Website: macys
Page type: billing-address
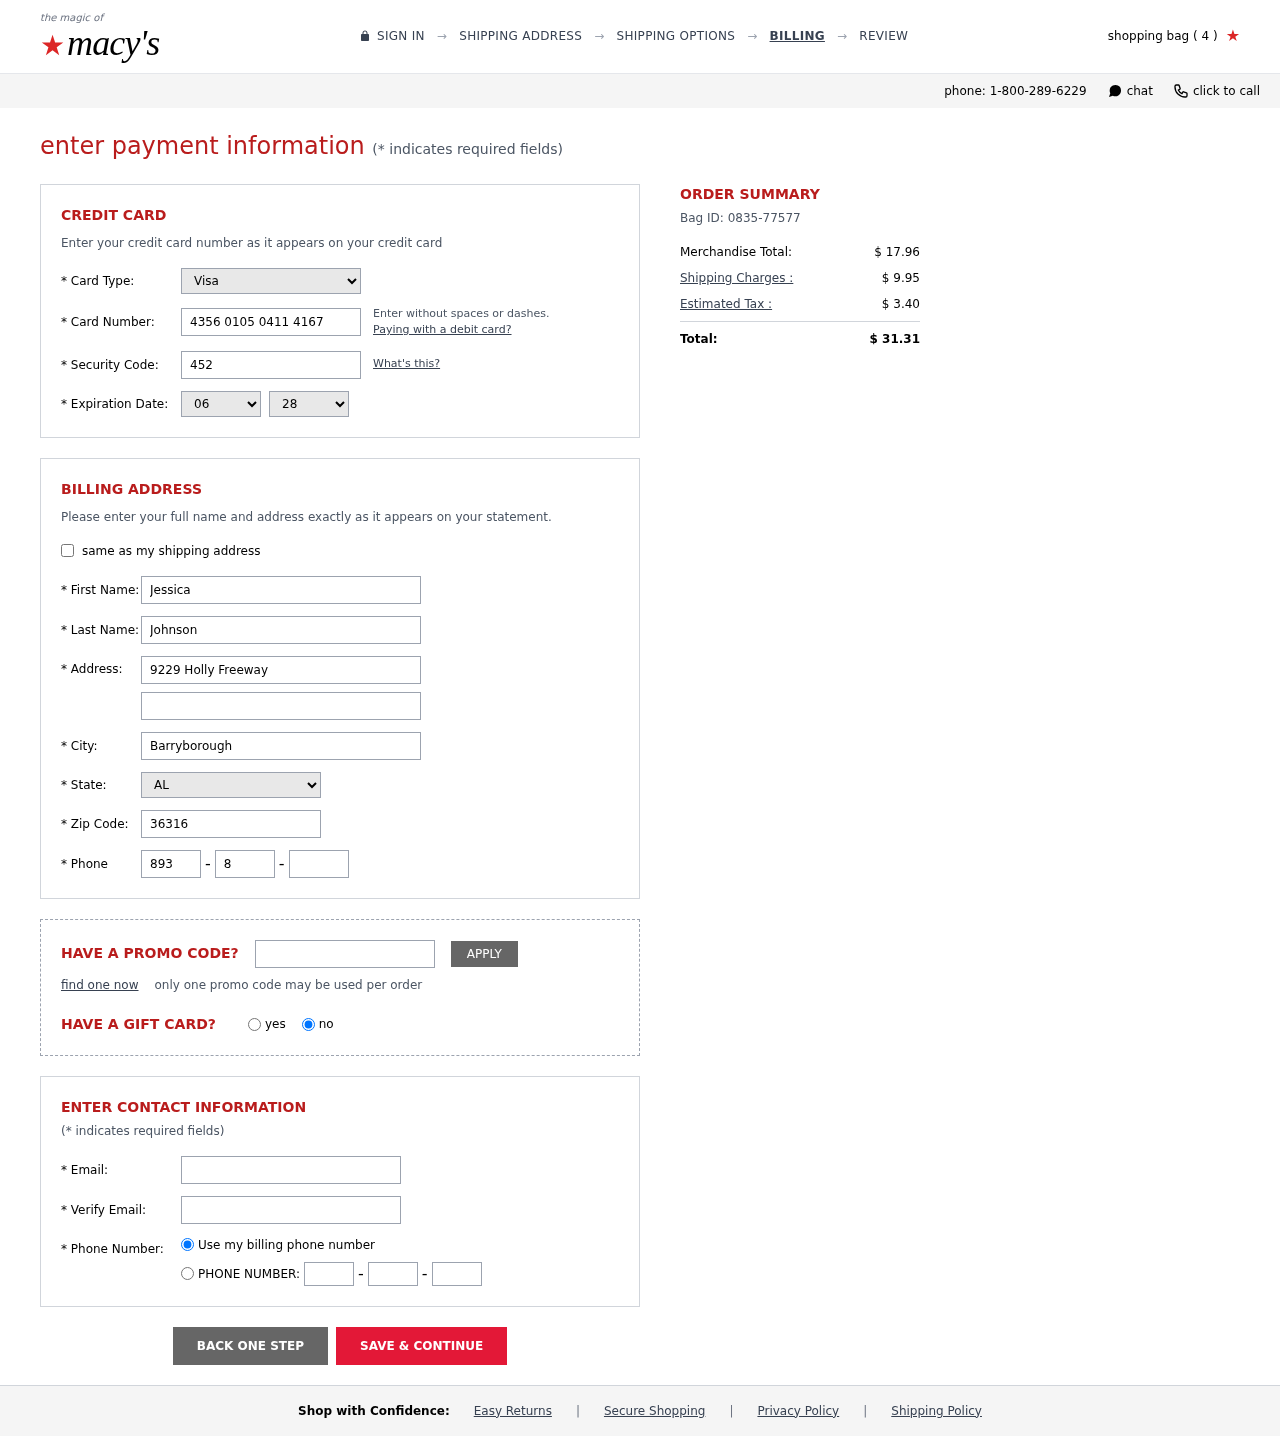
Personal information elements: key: PII_CARD_CVV
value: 452
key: PII_CARD_EXPIRY_MONTH
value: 06
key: PII_CARD_EXPIRY_YEAR
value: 28
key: PII_CARD_NUMBER
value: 4356 0105 0411 4167
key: PII_CARD_TYPE
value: Visa
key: PII_CITY
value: Barryborough
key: PII_EMAIL
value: jessica_johnson@yahoo.com
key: PII_FIRSTNAME
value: Jessica
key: PII_LASTNAME
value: Johnson
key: PII_PHONE_AREA
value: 893
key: PII_PHONE_PREFIX
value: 884
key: PII_PHONE_SUFFIX
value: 7905
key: PII_POSTCODE
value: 36316
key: PII_STATE_ABBR
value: AL
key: PII_STREET
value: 9229 Holly Freeway
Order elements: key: ORDER_NUM_ITEMS
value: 4
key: ORDER_ID
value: Bag ID: 0835-77577
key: ORDER_SUBTOTAL
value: $ 17.96
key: ORDER_SHIPPING_COST
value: $ 9.95
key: ORDER_TAX
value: $ 3.40
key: ORDER_TOTAL
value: $ 31.31